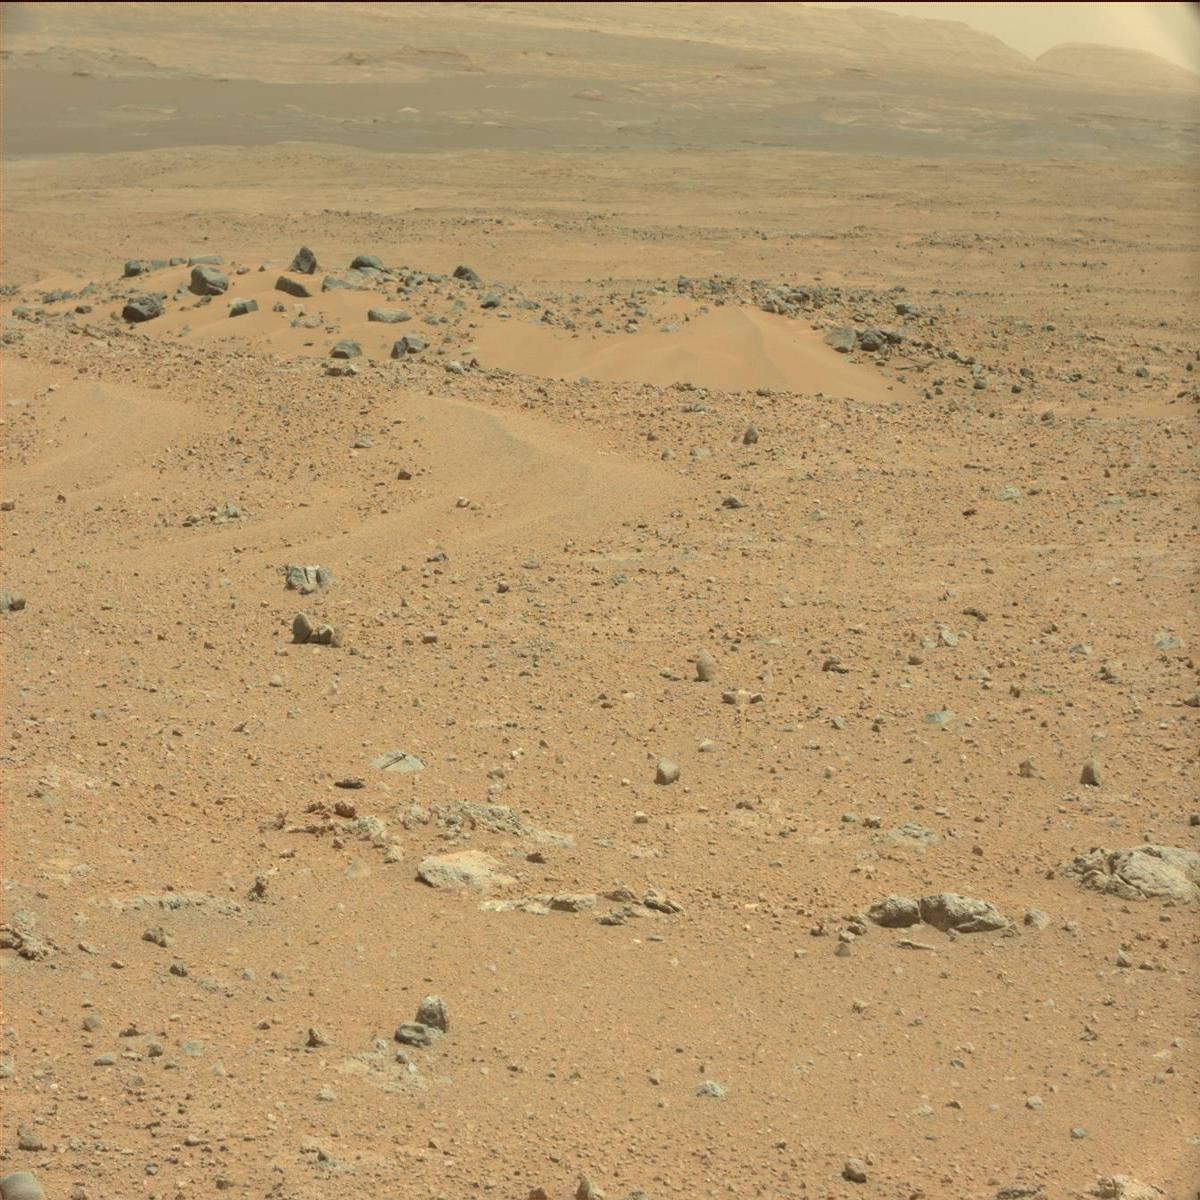
Terrain classes present: Bedrock, Ridge, Rock, Sand / Soil, Sky